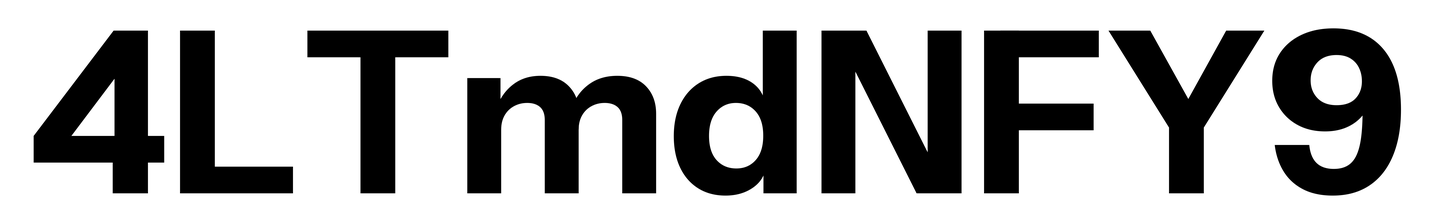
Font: InstrumentSans_Bold